Field crop: maize
Growth stage: 1
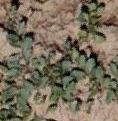
Species: convolvulus